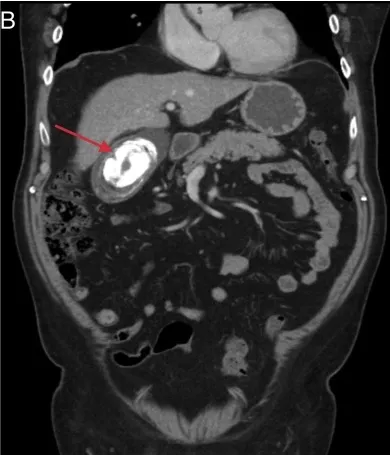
Coronal. Abdominal/pelvic CT images showing large calcified gallstone in gallbladder.
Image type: radiology (ct)